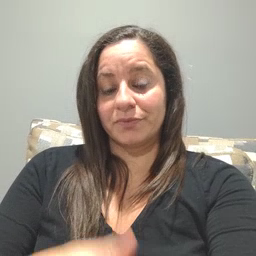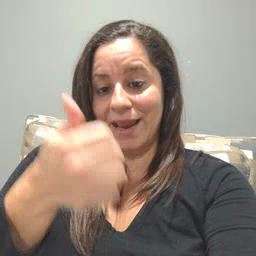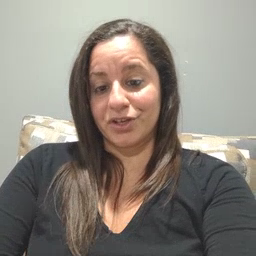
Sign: every